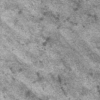
Label: not_dusty